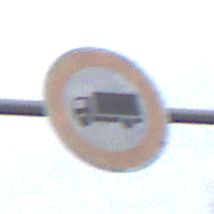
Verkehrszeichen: VerbotFuerKraftfahrzeugeUeberDreiKommaFuenfTonnen
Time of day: MorningAfternoon
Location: Outdoor (Suburban)
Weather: Overcast
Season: NotSpecified
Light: Natural